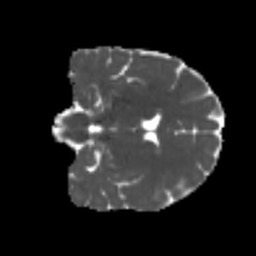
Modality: MD
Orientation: coronal
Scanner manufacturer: siemens
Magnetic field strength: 3 T
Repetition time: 4 s
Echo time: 0.0594 s